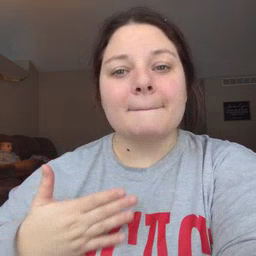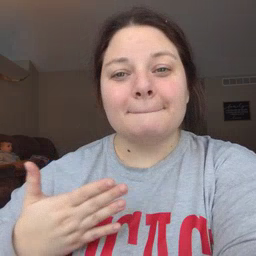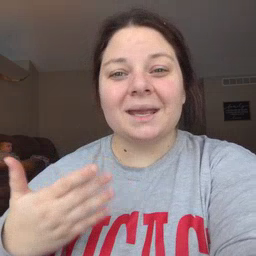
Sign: happy